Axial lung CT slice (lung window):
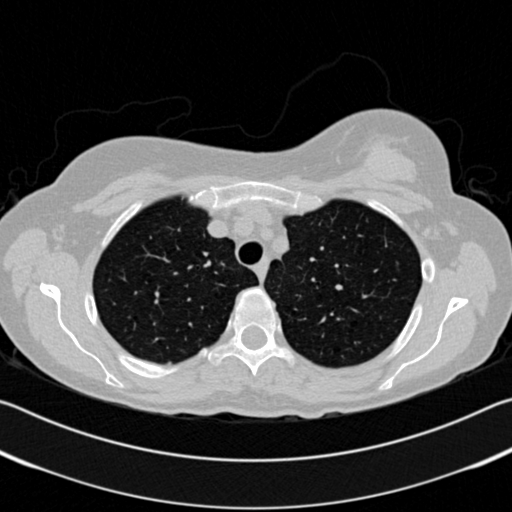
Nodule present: no